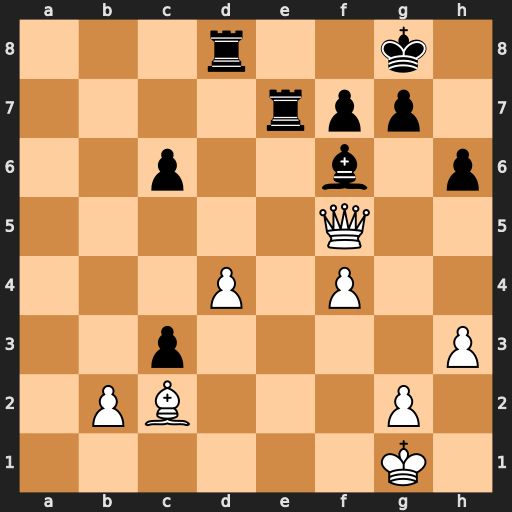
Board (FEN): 3r2k1/4rpp1/2p2b1p/5Q2/3P1P2/2p4P/1PB3P1/6K1
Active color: w
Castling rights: -
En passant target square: -
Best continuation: Qh7+ Kf8 Qh8#